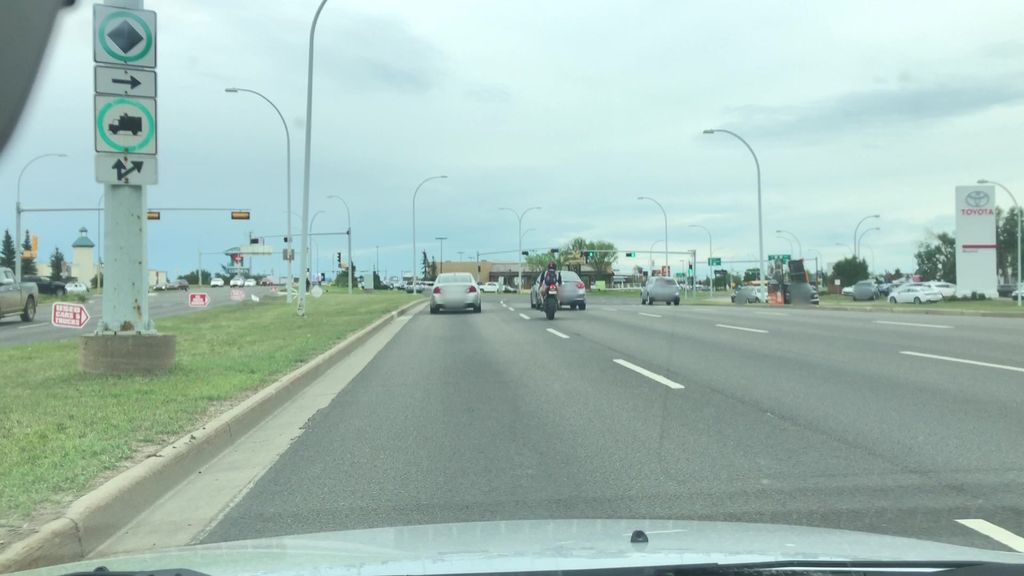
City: edmonton